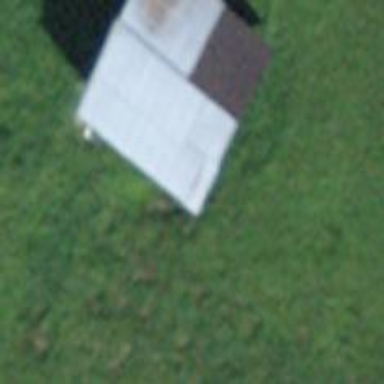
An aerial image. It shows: Barn.